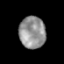
Tissue: prostate
Cell type: T cells
Senescence score: 0.3364
Nuclear area (px): 823
Mean DAPI intensity: 147.115